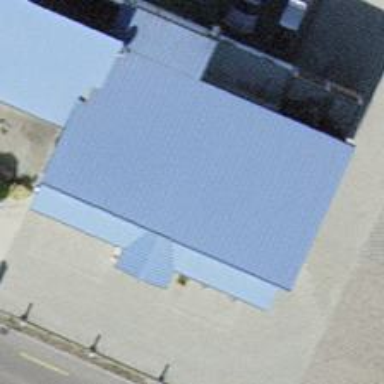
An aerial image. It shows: Restaurant.